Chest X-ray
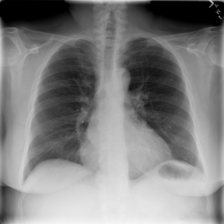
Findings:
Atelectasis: negative
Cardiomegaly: negative
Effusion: negative
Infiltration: negative
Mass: negative
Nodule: negative
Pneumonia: negative
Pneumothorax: negative
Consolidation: negative
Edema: negative
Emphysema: negative
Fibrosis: negative
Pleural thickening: negative
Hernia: negative